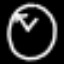
Label: clock